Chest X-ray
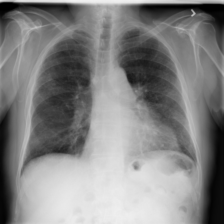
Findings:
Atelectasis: negative
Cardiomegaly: negative
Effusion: negative
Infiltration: negative
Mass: negative
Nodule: negative
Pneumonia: negative
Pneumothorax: negative
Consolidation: negative
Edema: negative
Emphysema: negative
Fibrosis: negative
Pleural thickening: negative
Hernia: negative